Question: I have code some Perl win gui and I want to make something like a picture that I have attached. I have a problem to make a table. Let me know how can I do that.

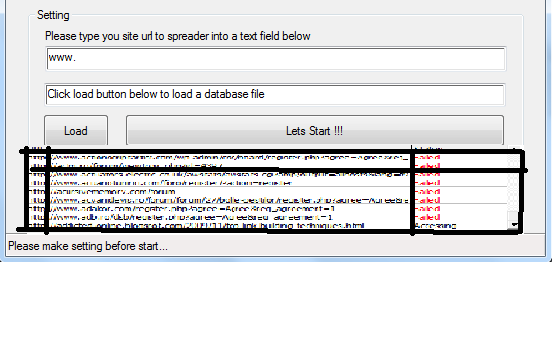
Answer: Check <URL> example.
It uses <URL>.